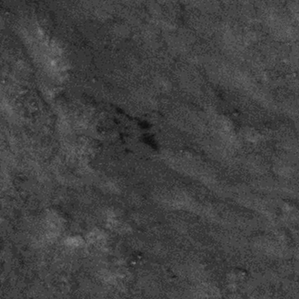
Label: frost